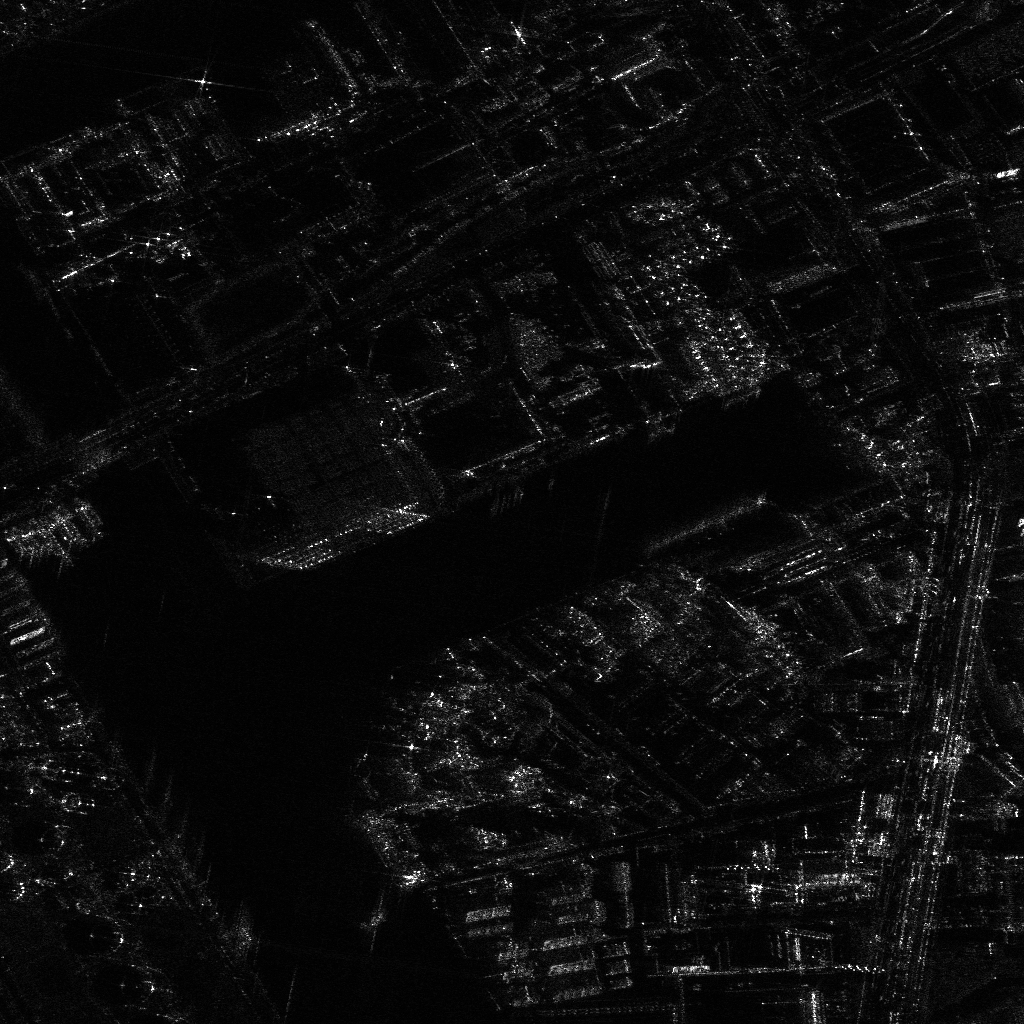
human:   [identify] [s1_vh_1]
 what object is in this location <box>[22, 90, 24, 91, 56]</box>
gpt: <ref>1 small container at the bottom left</ref>